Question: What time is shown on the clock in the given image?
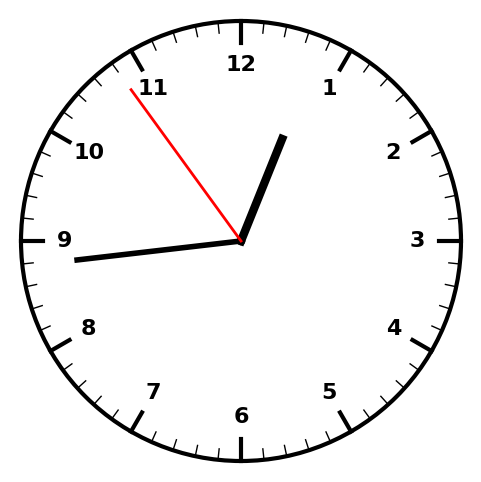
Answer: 12:43:54